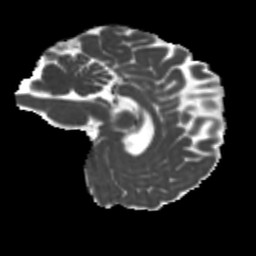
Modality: MD
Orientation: sagittal
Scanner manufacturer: siemens
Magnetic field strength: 3 T
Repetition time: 4 s
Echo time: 0.0594 s